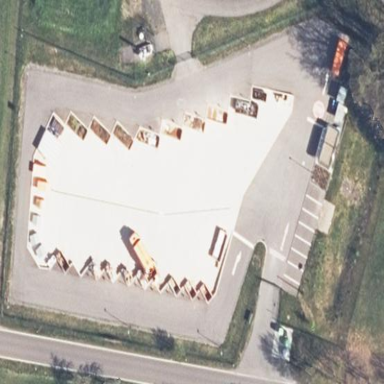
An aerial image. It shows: Recycling center.